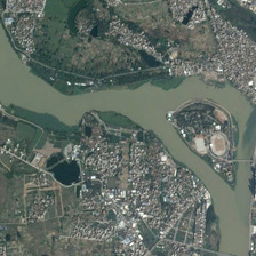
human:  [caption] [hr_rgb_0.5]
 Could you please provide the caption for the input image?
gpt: there is a river in the town region .

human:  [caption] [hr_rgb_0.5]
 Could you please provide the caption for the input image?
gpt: There is a small island on the river to separate the downtown area.

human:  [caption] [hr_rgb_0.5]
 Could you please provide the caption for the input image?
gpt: A town is located on the Bank of an island.

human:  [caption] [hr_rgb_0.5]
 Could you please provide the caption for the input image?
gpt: There is a small island on this river, separating a rich city.

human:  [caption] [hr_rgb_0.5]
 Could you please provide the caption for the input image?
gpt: The town is on the shore of the river on the island.